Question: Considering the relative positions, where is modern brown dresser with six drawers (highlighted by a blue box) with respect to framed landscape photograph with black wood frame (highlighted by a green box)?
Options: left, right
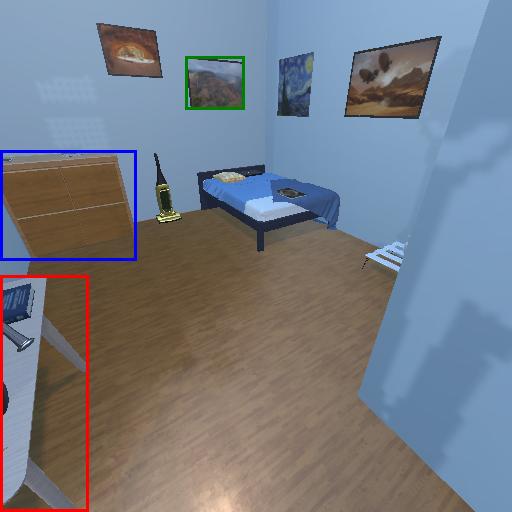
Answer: left